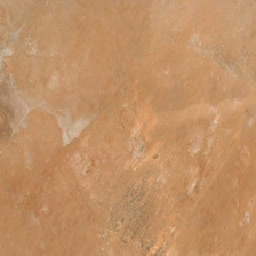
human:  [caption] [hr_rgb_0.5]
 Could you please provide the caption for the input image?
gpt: The orange desert is covered with some white sand.

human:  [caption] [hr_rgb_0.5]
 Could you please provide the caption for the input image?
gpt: The orange desert is surrounded by white sand.

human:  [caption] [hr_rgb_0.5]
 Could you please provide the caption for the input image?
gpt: we can see this reddish brown desert stained with light yellow area .

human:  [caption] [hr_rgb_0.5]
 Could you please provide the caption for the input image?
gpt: There are a lot of white sand in the orange desert.

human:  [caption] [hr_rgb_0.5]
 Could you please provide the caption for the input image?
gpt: we can see this reddish brown desert stained with light yellow area .